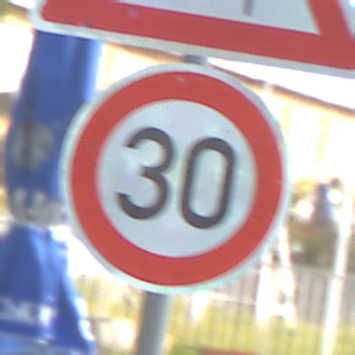
Verkehrszeichen: Geschwindigkeit30
Zusatzzeichen oben: SeitenwindVonRechts
Umgebung: Outdoor, Suburban
Tageszeit: MorningAfternoon
Wetter: PartlyCloudy
Licht: Natural
Jahreszeit: NotSpecified
Kontrast: HighContrast